Question:
The image shows what the console output gives me. I checked the error file and there are no errors?
This was working like 5 hours ago? It gives me the exact same console output on different types of programs when I run them.
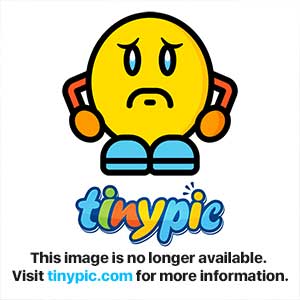
Answer: That is the stderr output of the execution of the main method of AquaLayoutStyle